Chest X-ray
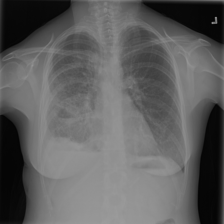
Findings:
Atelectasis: negative
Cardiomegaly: negative
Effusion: negative
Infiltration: positive
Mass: negative
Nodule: negative
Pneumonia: negative
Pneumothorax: negative
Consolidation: negative
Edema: negative
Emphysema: negative
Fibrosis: negative
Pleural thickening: negative
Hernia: negative